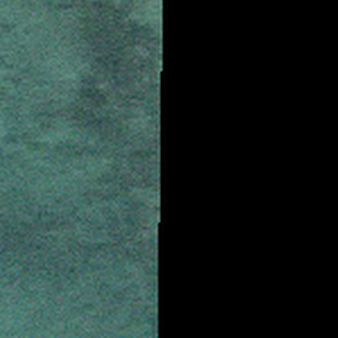
Label: other